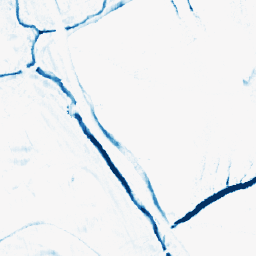
Category: morphological
Decomposition family: morphological_rect
Decomposition parameters: operation: closing
width: 5
height: 10
Upsampling method: nearest
Upsampling parameters: scale: 2
Upsampling scale: 2